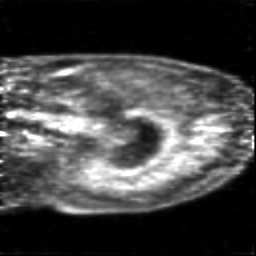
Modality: PET
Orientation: sagittal
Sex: male
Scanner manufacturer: siemens